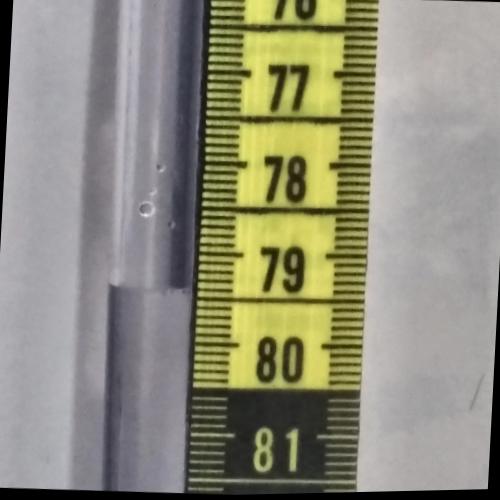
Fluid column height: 79.4 cm